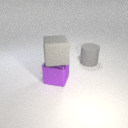
large purple metal cube to the left of large gray rubber cylinder